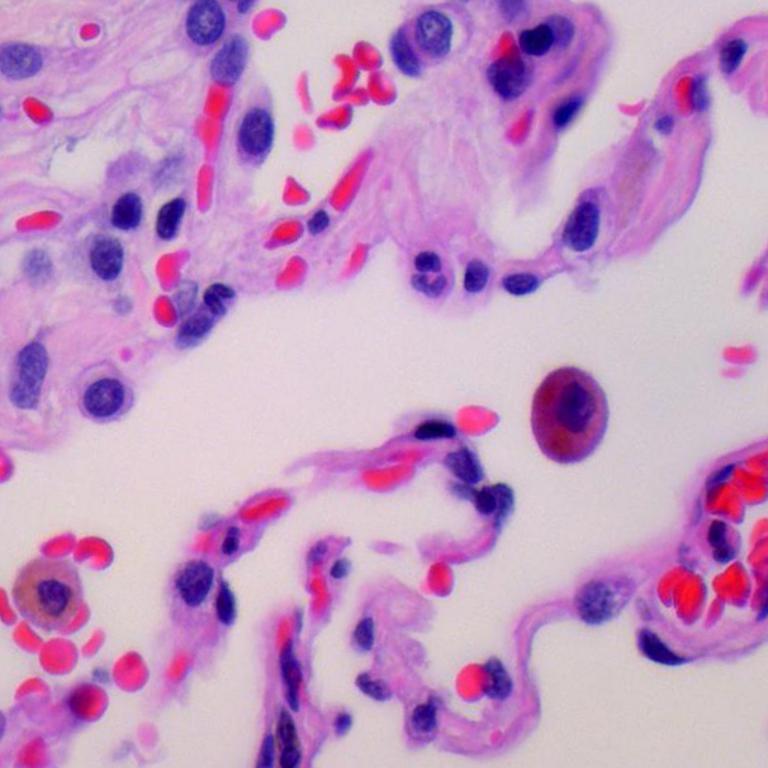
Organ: lung
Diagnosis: benign